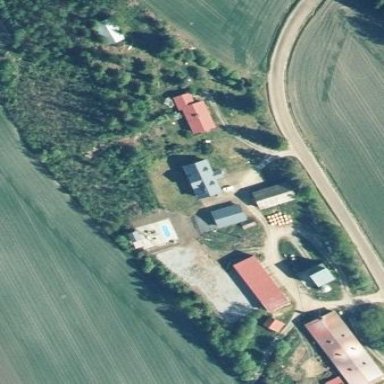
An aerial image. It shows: Farmyard area.